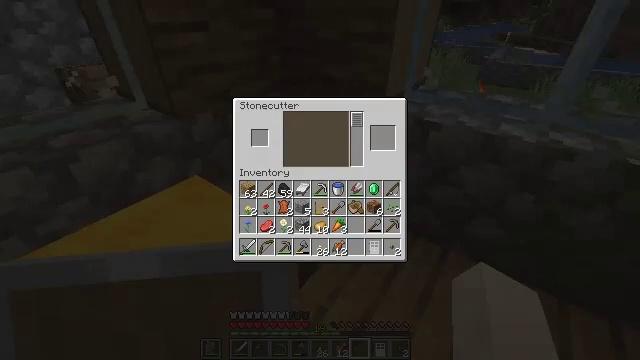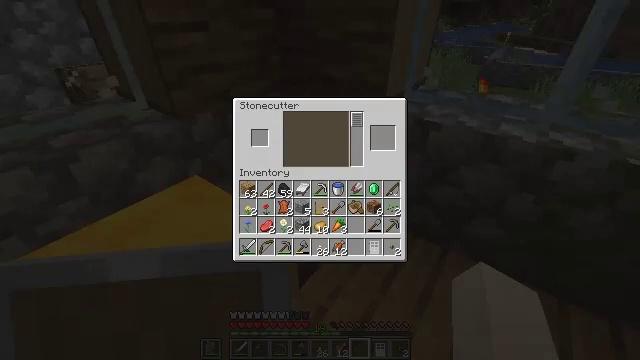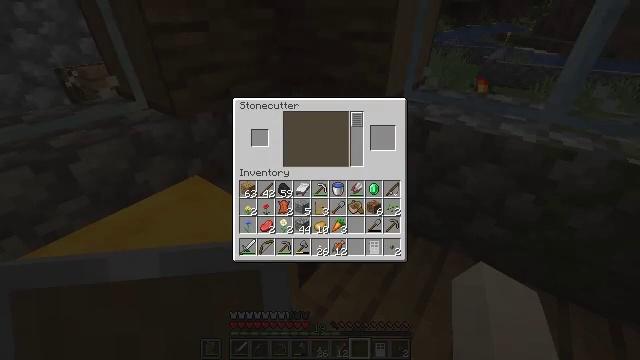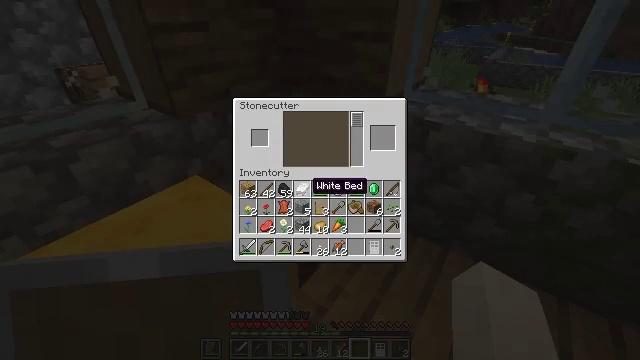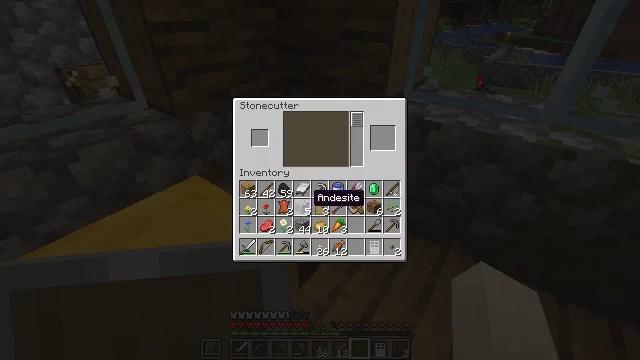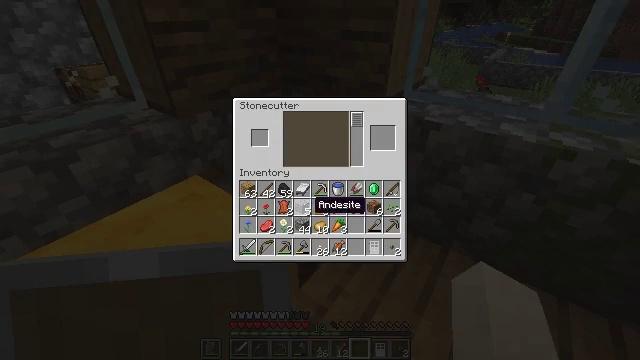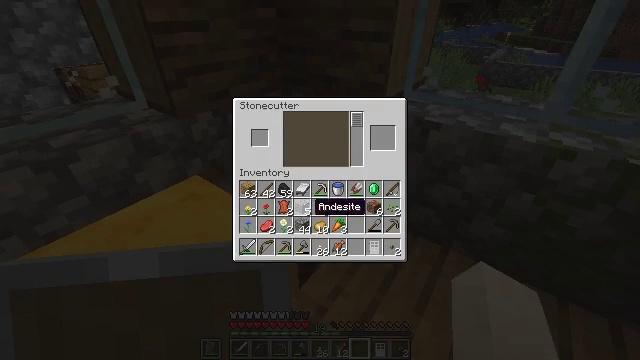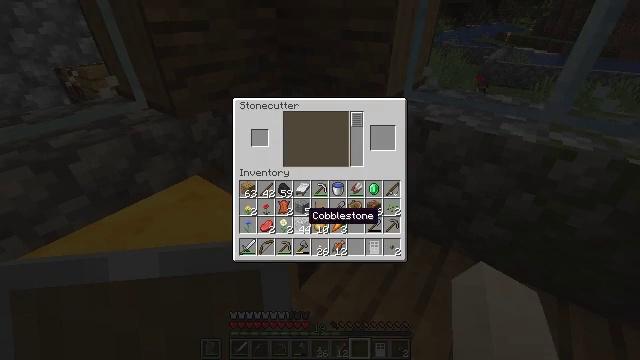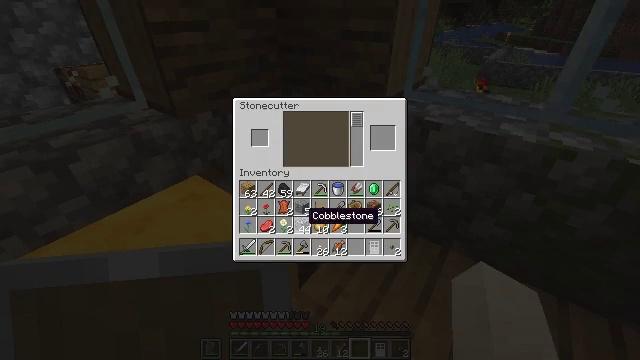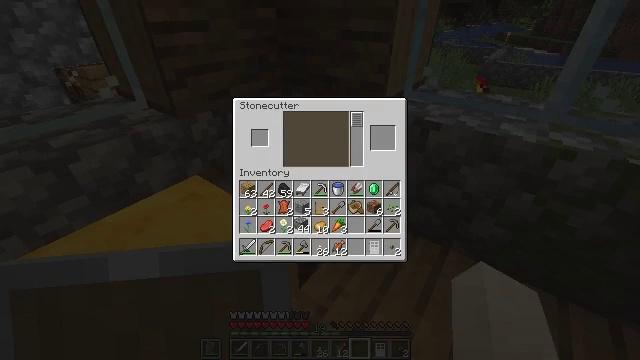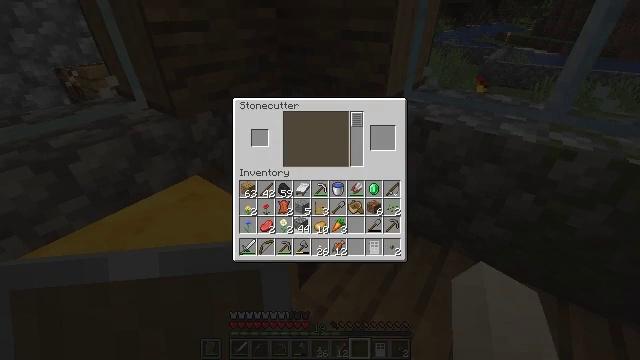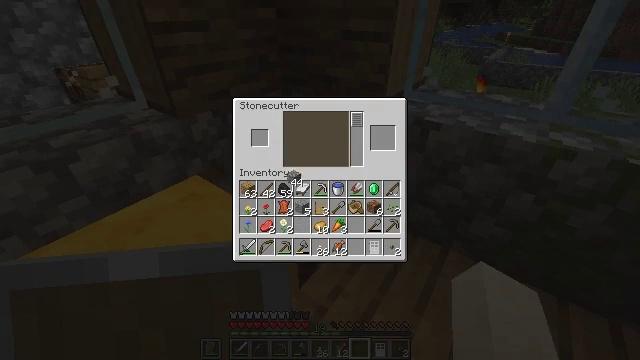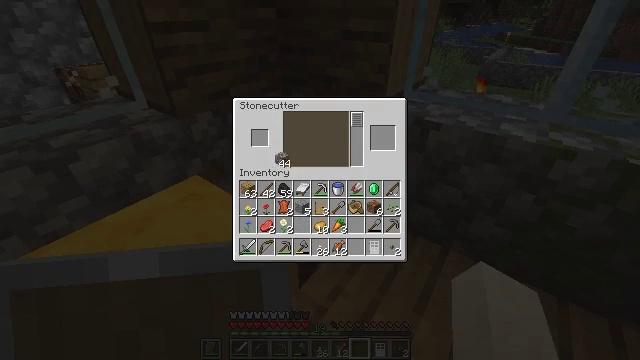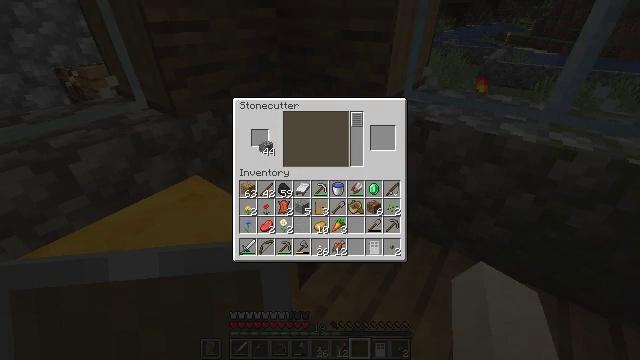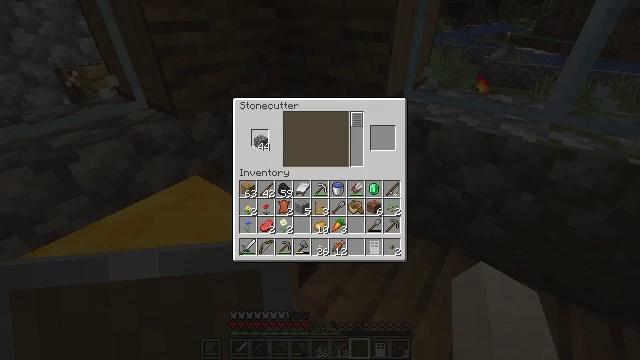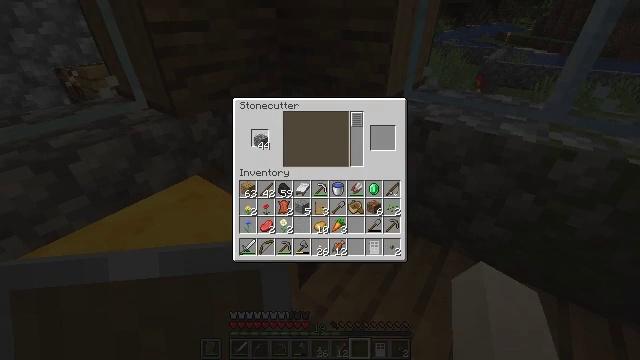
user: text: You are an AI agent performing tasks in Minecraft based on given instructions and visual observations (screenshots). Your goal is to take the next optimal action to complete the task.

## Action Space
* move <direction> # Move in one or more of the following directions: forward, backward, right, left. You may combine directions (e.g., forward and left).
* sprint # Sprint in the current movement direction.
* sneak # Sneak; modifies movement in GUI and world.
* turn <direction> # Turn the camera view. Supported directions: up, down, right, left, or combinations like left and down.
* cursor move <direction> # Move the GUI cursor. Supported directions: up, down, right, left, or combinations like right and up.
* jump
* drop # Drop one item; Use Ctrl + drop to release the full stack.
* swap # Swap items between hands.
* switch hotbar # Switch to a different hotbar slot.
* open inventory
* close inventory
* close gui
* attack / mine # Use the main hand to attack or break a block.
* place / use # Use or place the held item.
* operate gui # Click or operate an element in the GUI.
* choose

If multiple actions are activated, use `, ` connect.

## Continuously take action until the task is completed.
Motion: motion action
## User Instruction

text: Harvest wheat from the field.
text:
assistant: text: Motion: cursor move left
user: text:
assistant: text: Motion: cursor move right and down
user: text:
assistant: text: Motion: cursor move right and down
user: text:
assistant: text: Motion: cursor move down
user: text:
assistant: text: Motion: cursor move down
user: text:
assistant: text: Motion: no_op
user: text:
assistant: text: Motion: cursor move down
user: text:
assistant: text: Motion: no_op
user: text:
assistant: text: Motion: operate gui
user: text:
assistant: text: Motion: operate gui
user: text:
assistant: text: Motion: cursor move left and up
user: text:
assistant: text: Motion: cursor move left and up
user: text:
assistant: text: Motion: cursor move left and up
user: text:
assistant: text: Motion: no_op
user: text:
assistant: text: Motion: no_op
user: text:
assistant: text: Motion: no_op
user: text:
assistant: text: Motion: choose
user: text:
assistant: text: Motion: choose
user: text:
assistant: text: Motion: no_op
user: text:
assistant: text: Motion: no_op
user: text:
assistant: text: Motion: no_op
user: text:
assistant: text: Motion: no_op
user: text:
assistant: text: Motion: choose
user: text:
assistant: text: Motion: choose
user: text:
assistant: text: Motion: no_op
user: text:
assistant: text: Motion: no_op
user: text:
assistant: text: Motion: no_op
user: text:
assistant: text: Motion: no_op
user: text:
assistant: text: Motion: no_op
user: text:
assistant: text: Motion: choose